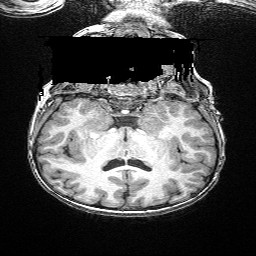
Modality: T1w
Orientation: sagittal